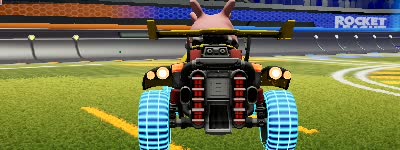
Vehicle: octane